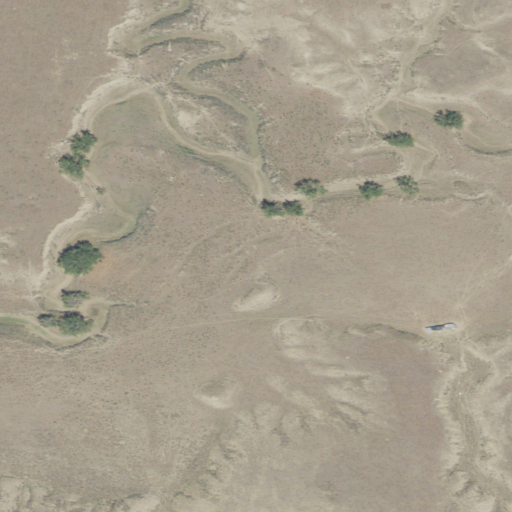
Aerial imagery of valley in Montana named Brown Coulee containing grassland, shrub, and open development